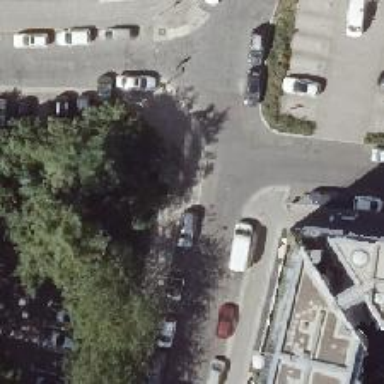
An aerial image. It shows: Unmarked crossing with kerb extension on both sides.